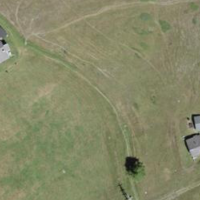
EUNIS habitat code: 55
Species observed at this site:
Dactylorhiza sambucina